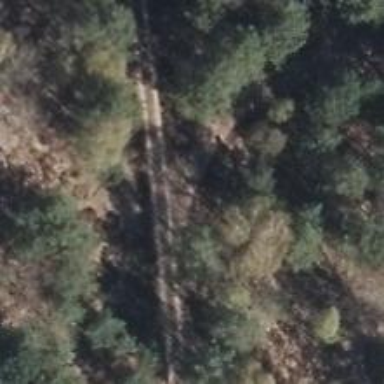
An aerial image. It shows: Gravel track with grade4 track type.